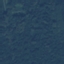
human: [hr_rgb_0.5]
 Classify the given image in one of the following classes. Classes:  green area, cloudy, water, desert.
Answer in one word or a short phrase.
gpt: green area